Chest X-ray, PA view. Patient: 51 years old, sex M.
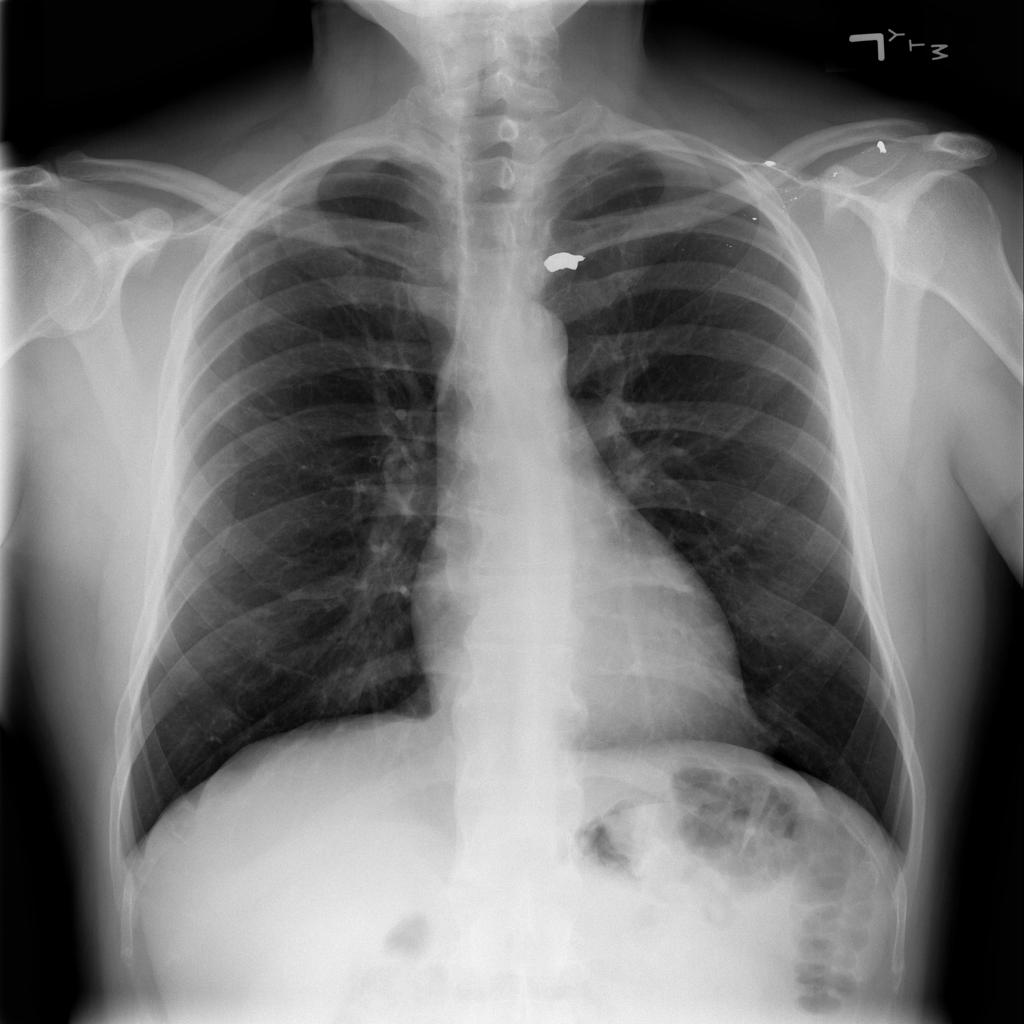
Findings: Infiltration